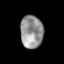
Tissue: prostate
Cell type: Myeloid cells
Senescence score: 0.6958
Nuclear area (px): 727
Mean DAPI intensity: 148.342